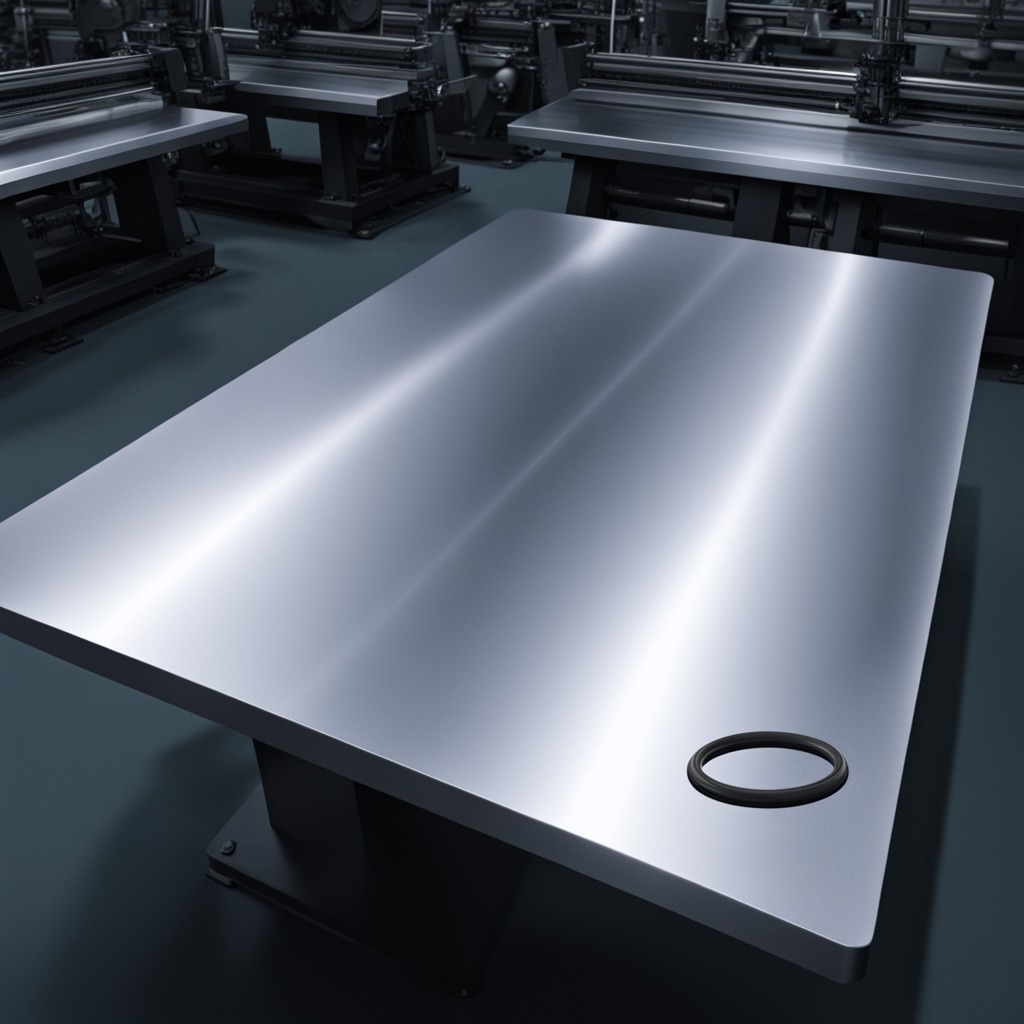
A rubber O-ring lying on the tabletop